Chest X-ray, PA view. Patient: 51 years old, sex M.
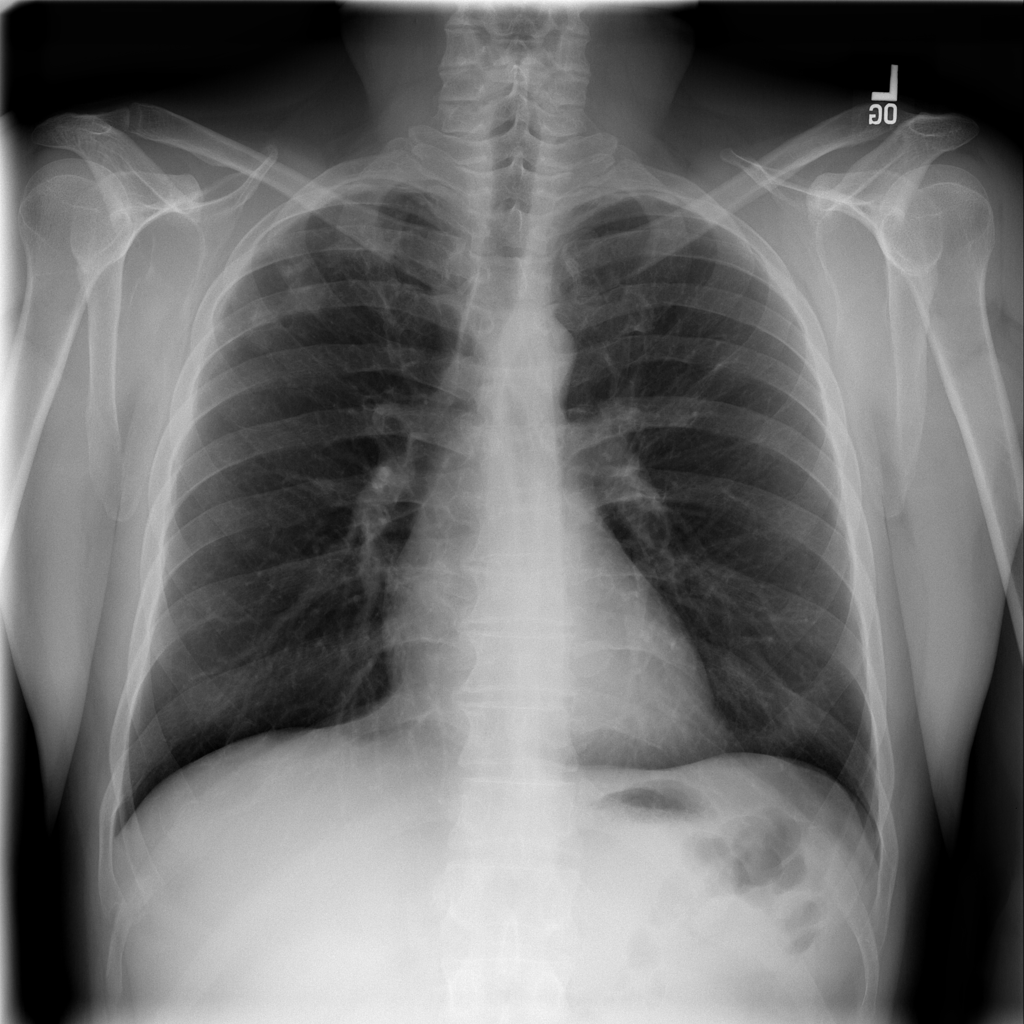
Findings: Infiltration, Pleural_Thickening